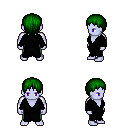
a pixel art fantasy rpg character, male body template, dark elf, purple skin, gray robe, teal pants, green plain hairstyle, four views (front, back, left, right), 2x2 character sprite sheet, small pixel art, hard edges, no anti-aliasing